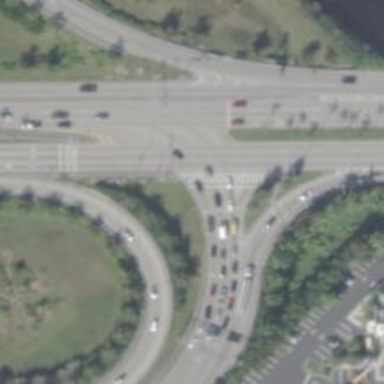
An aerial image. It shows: Primary link highway with separate asphalt sidewalk.